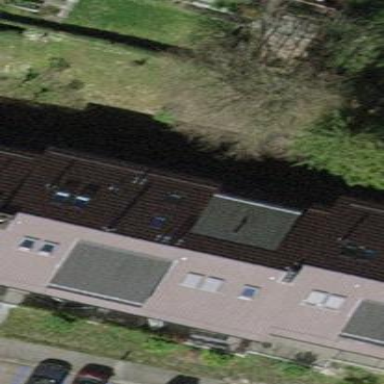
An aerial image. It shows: Image showing building with apartments.